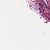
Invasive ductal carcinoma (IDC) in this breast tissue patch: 0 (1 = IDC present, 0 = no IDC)